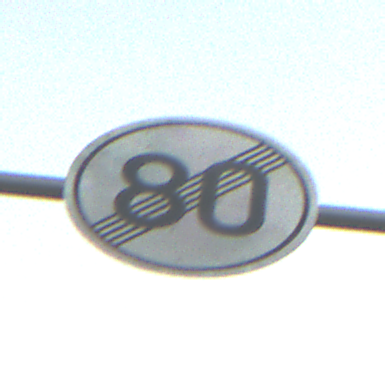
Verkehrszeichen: EndeGeschwindigkeit80
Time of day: SunriseSunset
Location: Outdoor (RoadRail)
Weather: PartlyCloudy
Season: NotSpecified
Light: Natural